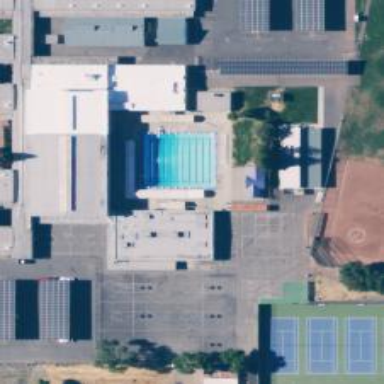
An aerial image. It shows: Swimming pool within leisure land area designed for swimming activities.